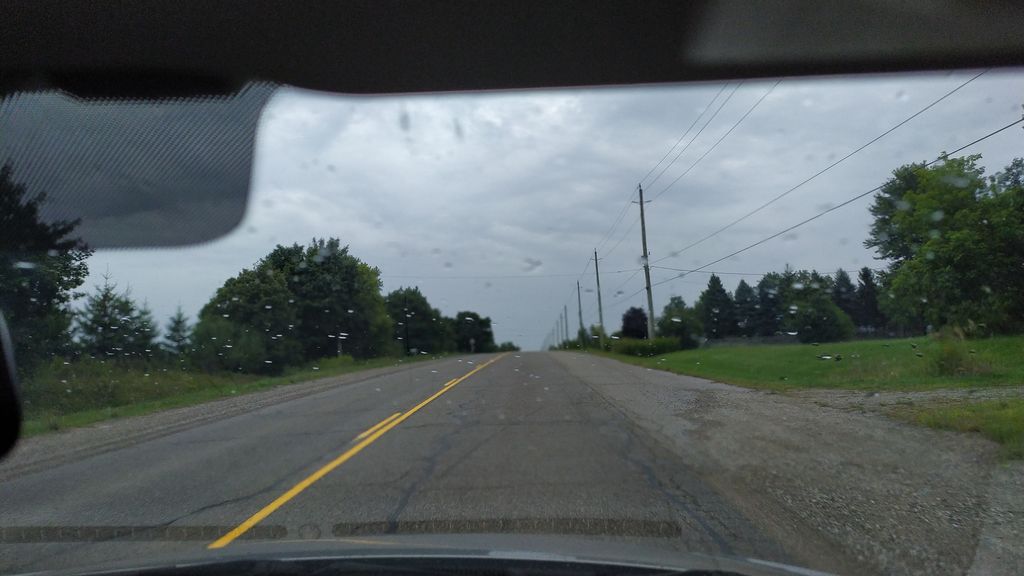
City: kitchener-waterloo